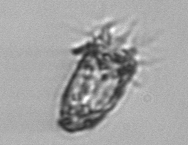
Label: Tintinnopsis